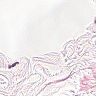
Metastatic tissue present: no